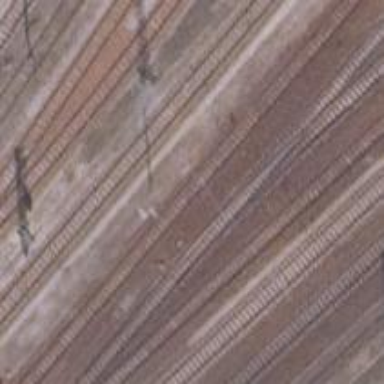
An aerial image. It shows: Railway switch.